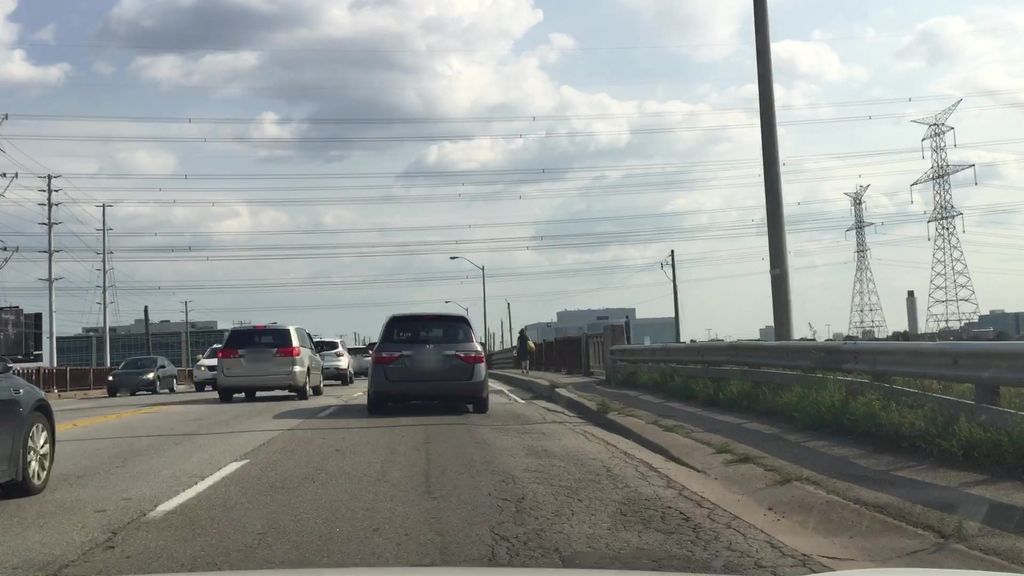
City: toronto